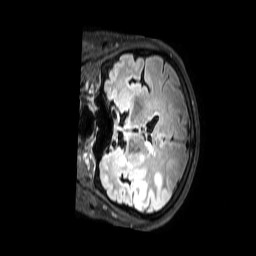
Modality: FLAIR
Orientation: coronal
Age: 57
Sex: male
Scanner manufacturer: philips
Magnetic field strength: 3 T
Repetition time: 4.8 s
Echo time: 0.2792 s